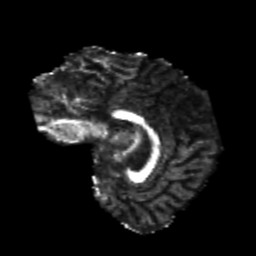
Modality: FA
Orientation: sagittal
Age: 22
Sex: female
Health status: healthy
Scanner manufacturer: philips
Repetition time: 7.389 s
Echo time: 0.08599 s